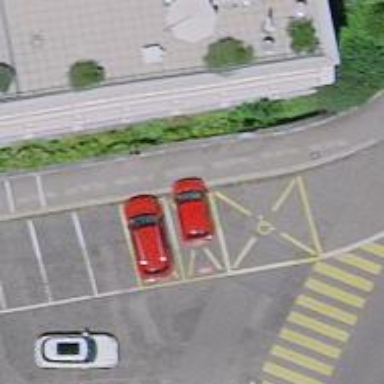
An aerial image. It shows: Street-side parking area with asphalt surface.